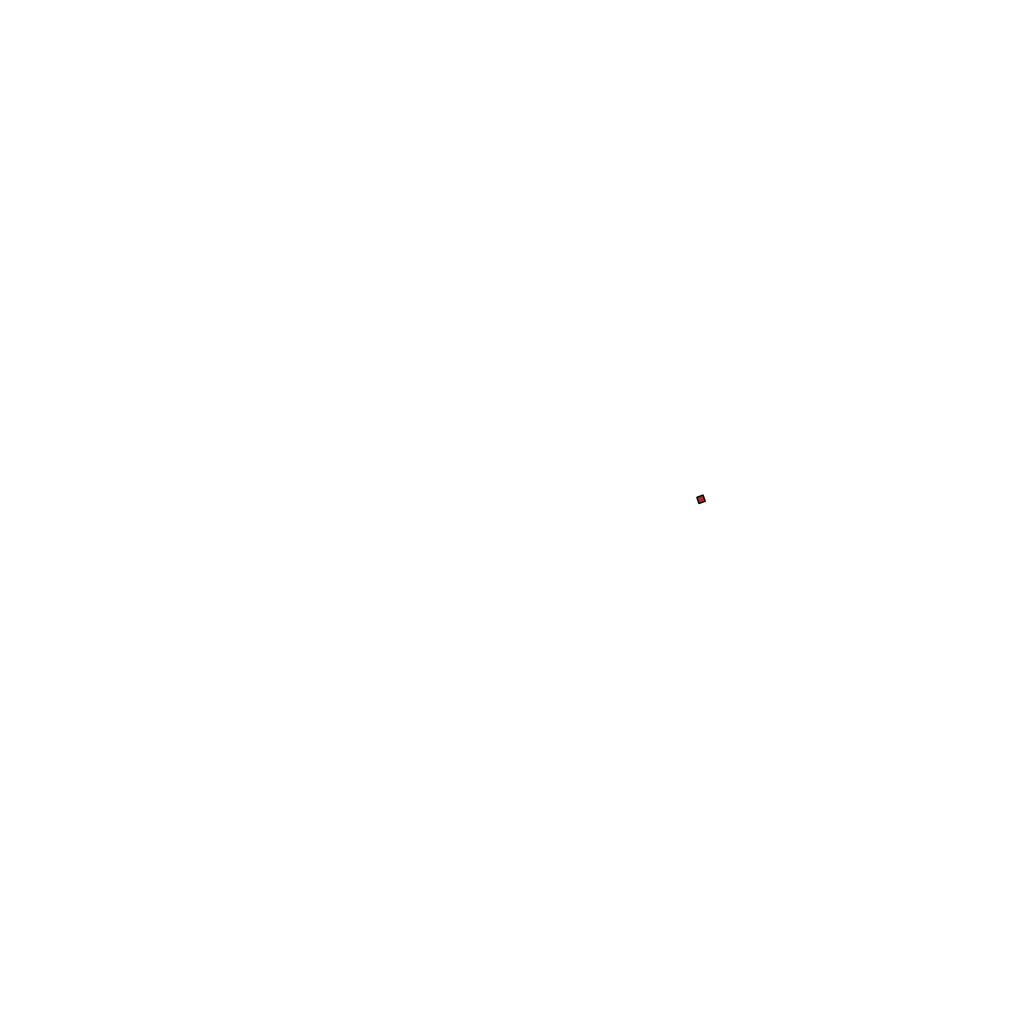
Tags: overhead vector_map, recreation, individual_rise, density_1, Facility, 1.0 km²